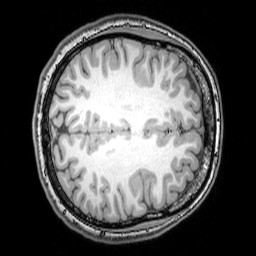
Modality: T1w
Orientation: axial
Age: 22
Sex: female
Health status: healthy
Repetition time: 0.081 s
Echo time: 0.037 s